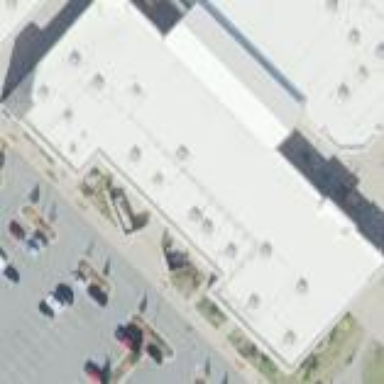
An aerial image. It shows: Retail building.